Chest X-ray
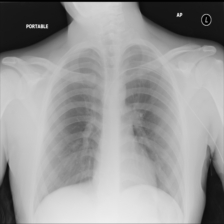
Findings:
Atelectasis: negative
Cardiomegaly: negative
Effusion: negative
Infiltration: negative
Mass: negative
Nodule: negative
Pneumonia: negative
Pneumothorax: negative
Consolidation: negative
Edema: negative
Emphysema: negative
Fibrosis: negative
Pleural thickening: negative
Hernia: negative